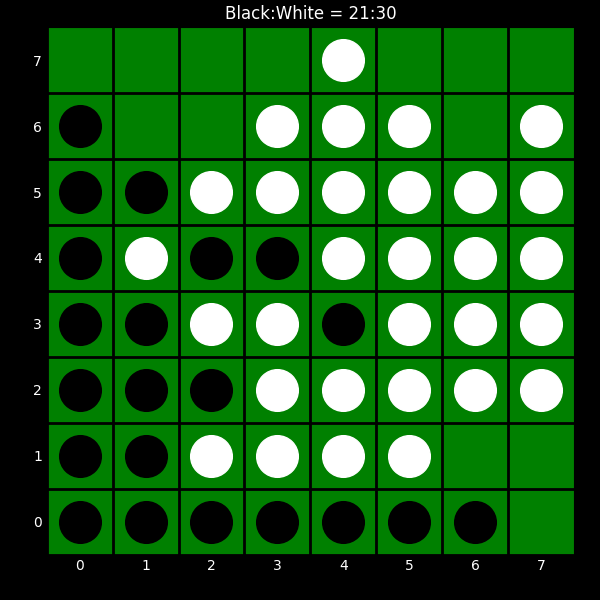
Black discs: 21
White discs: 30